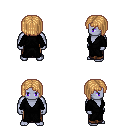
a pixel art fantasy rpg character, male body template, dark elf, purple skin, gray robe, robe skirt, light blonde pageboy hairstyle, four views (front, back, left, right), 2x2 character sprite sheet, small pixel art, hard edges, no anti-aliasing